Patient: sex F, age 41
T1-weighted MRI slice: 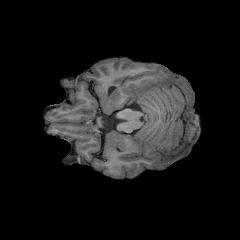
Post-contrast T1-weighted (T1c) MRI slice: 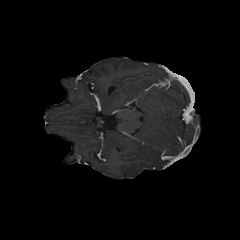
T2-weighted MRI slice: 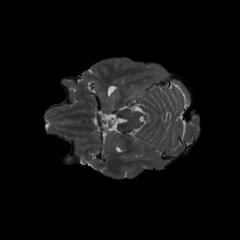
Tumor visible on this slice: yes
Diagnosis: Glioblastoma, IDH-wildtype
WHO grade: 4